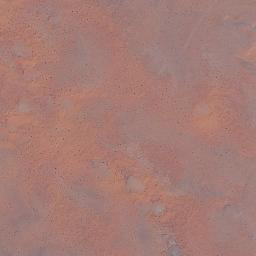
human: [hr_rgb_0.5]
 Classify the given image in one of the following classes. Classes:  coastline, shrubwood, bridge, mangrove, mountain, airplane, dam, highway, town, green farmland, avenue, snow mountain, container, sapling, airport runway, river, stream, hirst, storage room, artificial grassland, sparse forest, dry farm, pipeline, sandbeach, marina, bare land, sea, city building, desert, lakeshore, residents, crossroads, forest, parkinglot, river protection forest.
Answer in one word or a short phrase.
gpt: desert